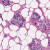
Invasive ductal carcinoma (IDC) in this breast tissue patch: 1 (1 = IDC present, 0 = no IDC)